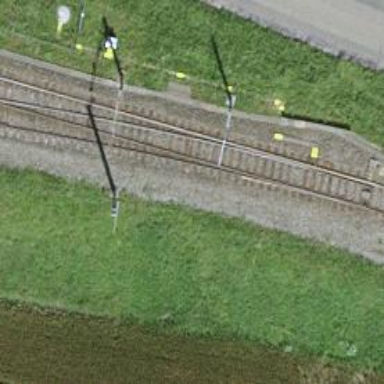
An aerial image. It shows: Single railway track with electrified contact line.